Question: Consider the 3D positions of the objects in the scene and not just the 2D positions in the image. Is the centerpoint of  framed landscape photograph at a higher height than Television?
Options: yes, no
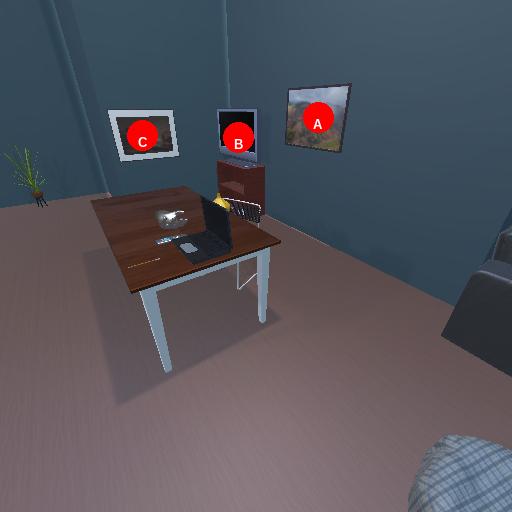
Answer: yes